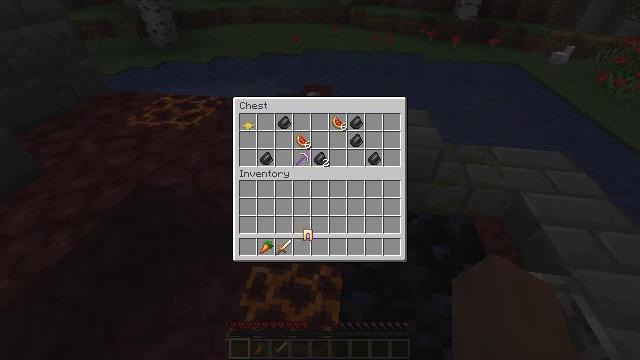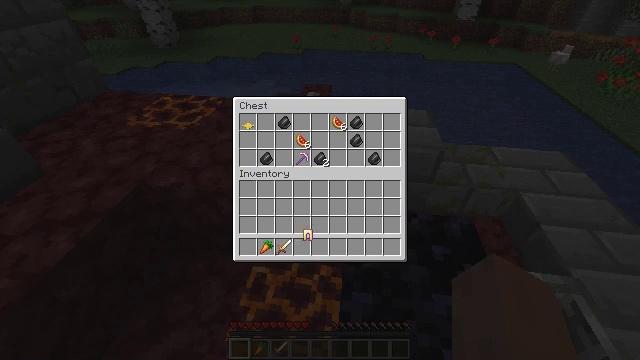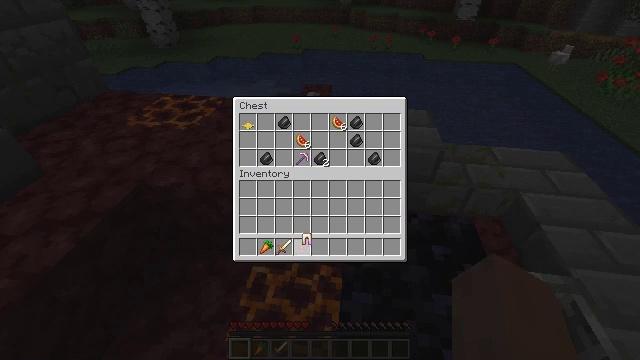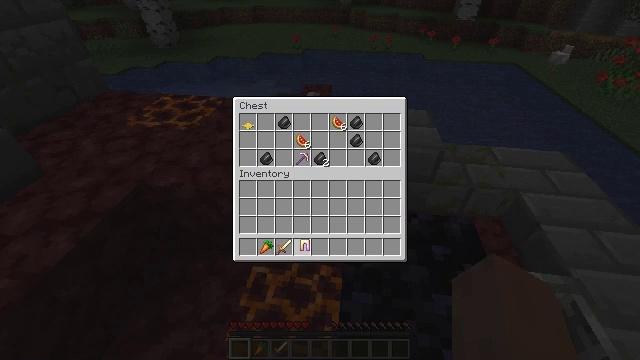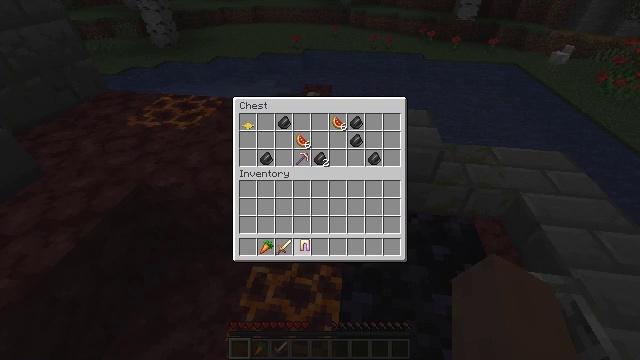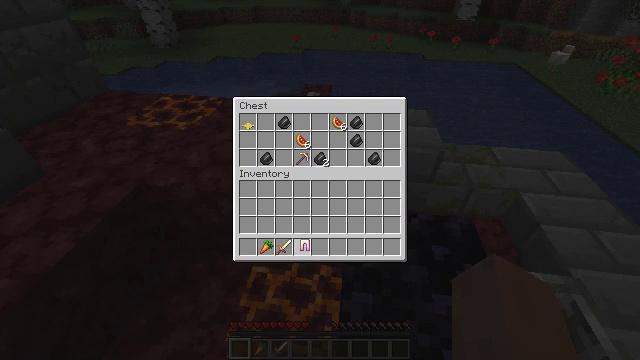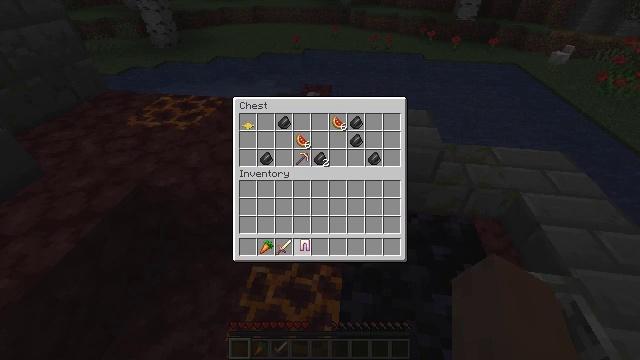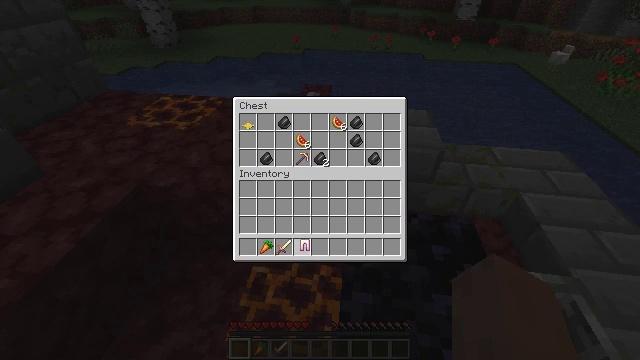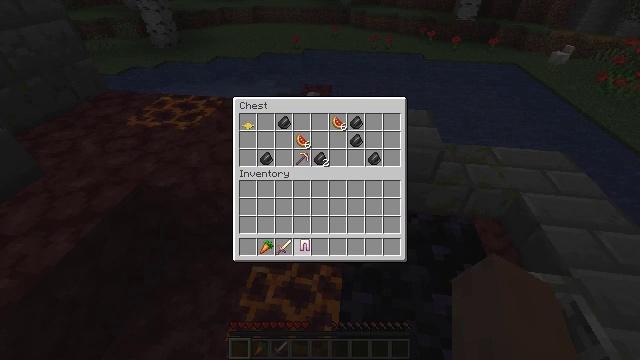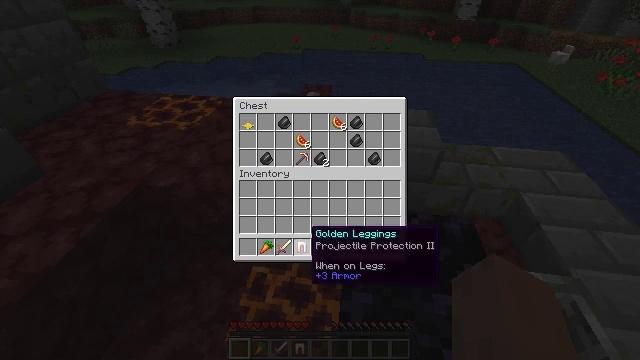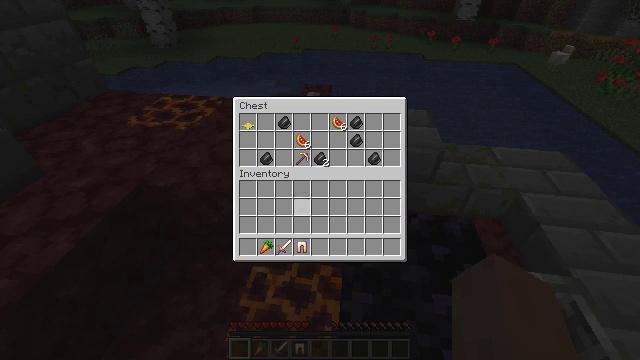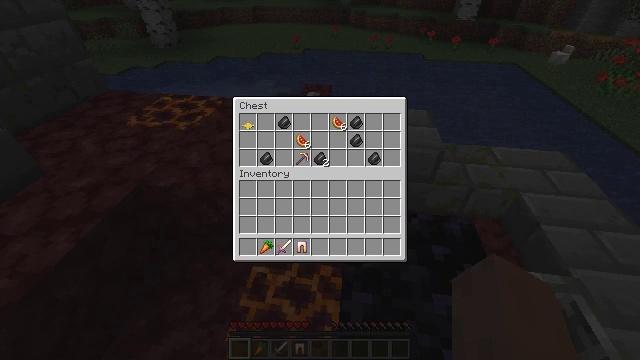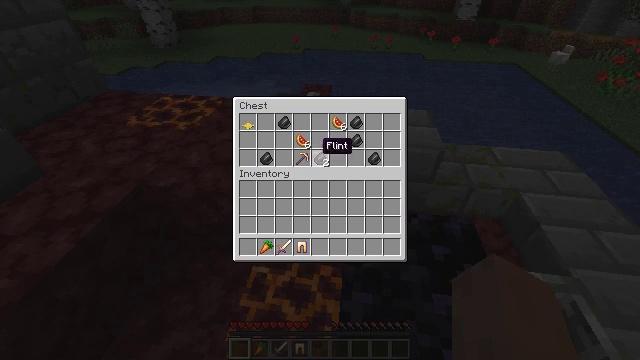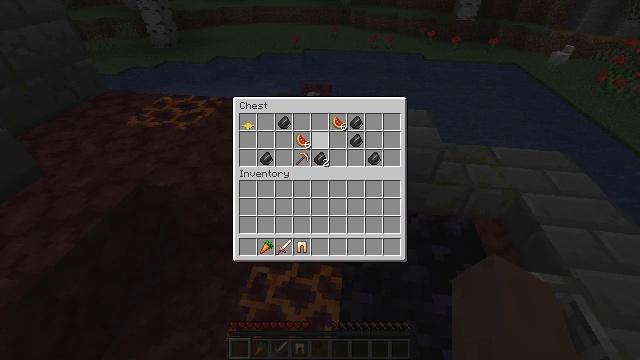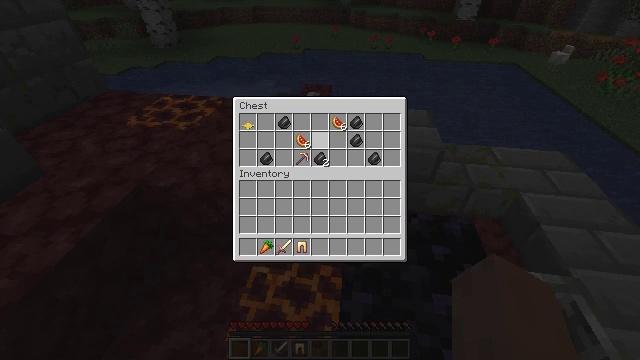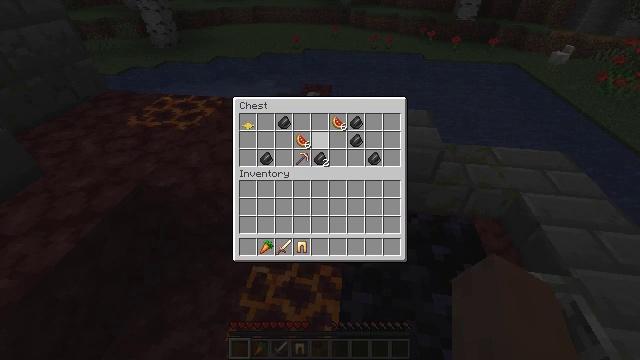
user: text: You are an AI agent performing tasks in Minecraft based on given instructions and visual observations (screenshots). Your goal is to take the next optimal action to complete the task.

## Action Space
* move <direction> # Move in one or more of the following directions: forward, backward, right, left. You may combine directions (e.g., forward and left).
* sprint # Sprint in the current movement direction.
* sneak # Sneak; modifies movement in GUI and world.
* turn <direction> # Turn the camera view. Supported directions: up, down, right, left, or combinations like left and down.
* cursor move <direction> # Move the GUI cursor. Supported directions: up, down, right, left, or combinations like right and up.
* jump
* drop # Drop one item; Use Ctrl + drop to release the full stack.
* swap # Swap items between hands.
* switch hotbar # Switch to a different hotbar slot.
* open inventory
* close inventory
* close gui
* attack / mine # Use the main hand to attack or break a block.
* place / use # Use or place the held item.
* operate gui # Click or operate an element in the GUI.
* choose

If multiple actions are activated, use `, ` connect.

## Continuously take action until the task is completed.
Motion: motion action
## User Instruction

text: Combat the chicken.
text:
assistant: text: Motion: no_op
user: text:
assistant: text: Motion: no_op
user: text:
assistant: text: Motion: no_op
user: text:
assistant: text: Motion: no_op
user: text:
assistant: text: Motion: attack / mine
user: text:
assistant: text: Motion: attack / mine
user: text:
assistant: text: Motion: attack / mine
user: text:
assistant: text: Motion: attack / mine
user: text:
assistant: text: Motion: no_op
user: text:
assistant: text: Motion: turn up
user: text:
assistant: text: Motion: turn up
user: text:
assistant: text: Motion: turn up
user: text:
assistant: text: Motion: no_op
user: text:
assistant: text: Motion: no_op
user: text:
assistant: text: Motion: no_op
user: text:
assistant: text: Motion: no_op
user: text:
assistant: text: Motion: no_op
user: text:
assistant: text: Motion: no_op
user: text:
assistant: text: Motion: no_op
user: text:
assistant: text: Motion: no_op
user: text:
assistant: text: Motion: no_op
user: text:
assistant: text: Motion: no_op
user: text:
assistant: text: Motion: attack / mine
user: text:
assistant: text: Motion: attack / mine
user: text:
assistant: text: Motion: attack / mine
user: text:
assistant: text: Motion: no_op
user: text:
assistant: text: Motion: turn right and down
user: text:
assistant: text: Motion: turn right and down
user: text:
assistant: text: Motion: turn down
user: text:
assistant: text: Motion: turn down